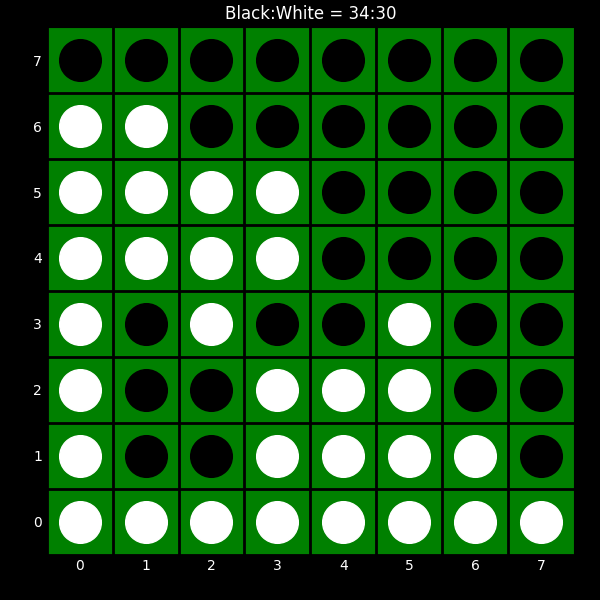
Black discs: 34
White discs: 30